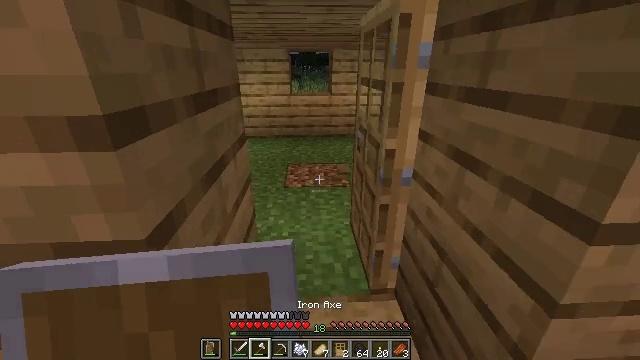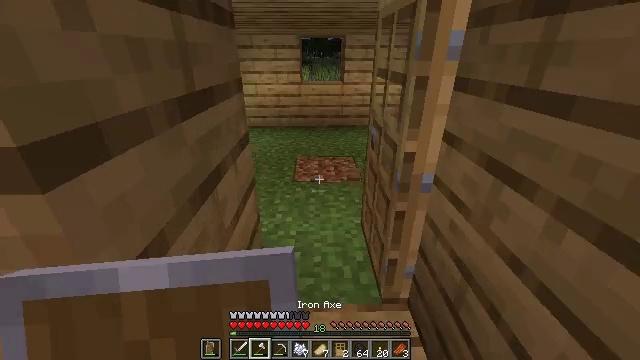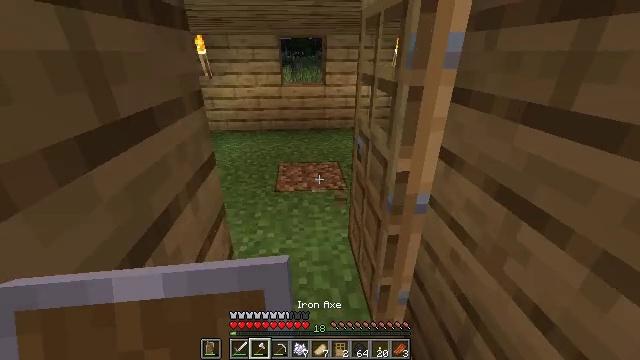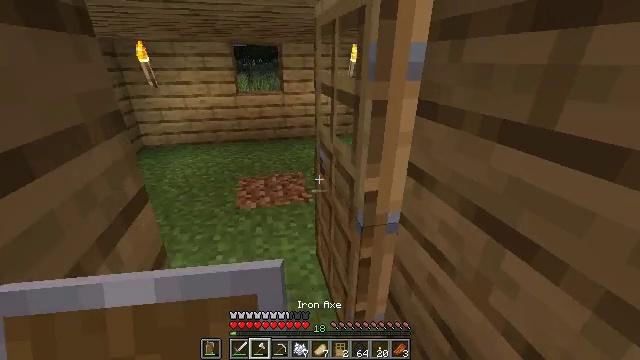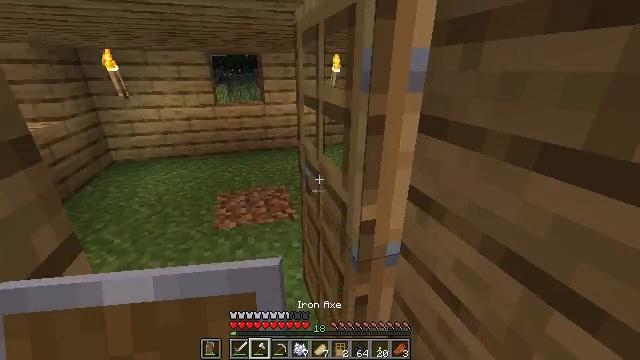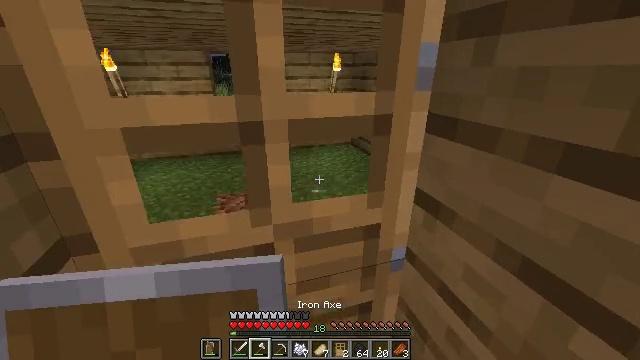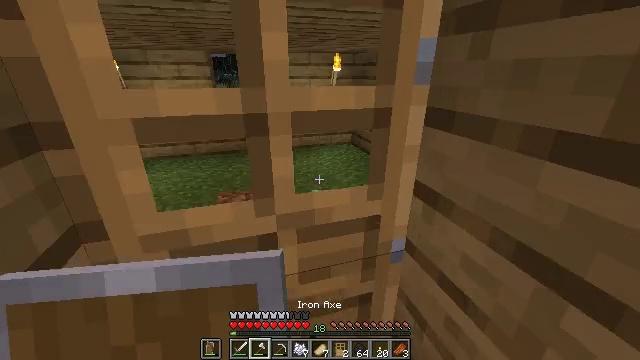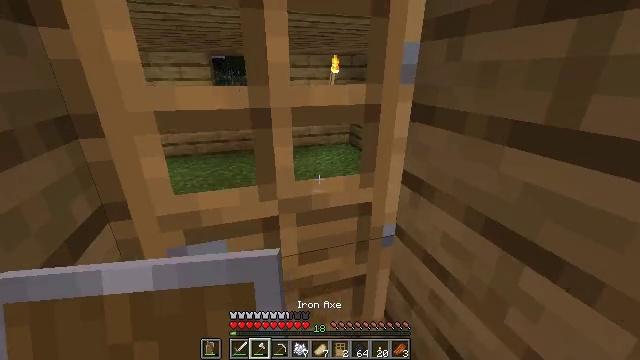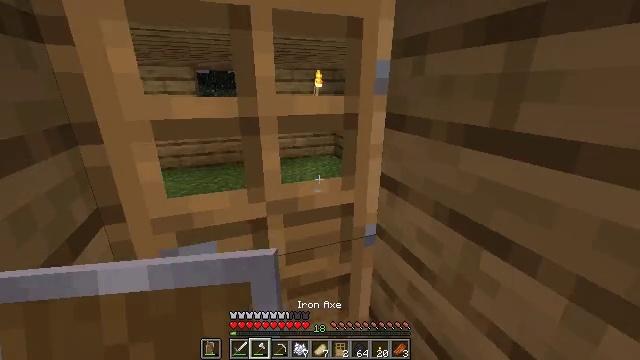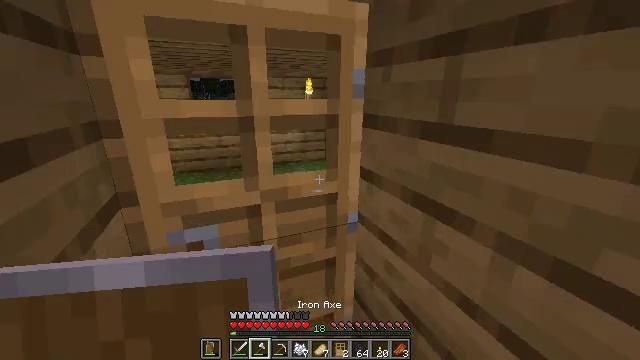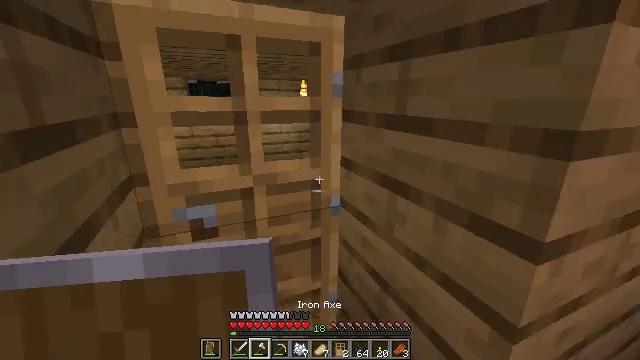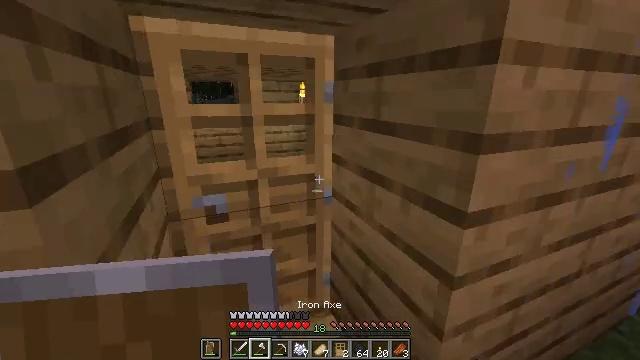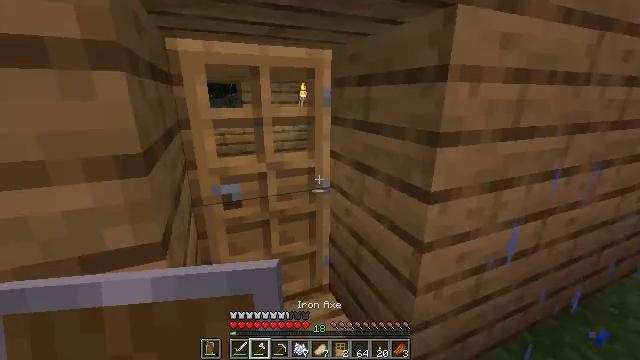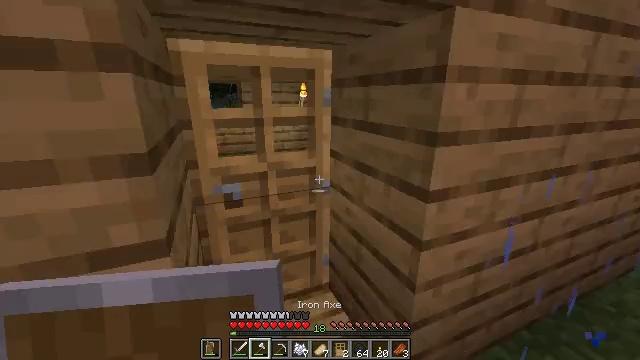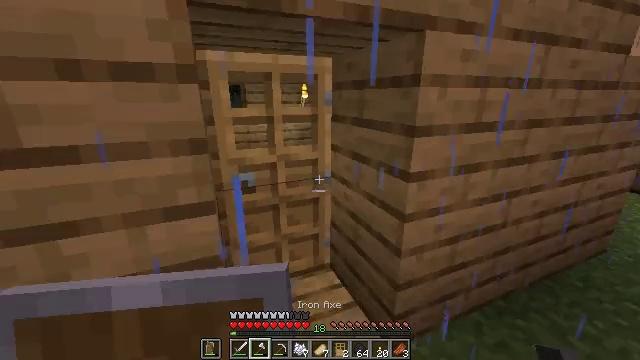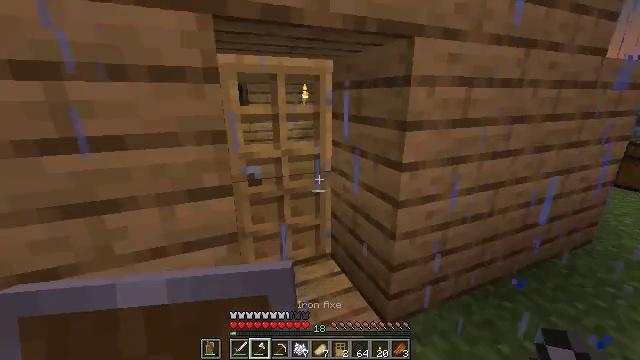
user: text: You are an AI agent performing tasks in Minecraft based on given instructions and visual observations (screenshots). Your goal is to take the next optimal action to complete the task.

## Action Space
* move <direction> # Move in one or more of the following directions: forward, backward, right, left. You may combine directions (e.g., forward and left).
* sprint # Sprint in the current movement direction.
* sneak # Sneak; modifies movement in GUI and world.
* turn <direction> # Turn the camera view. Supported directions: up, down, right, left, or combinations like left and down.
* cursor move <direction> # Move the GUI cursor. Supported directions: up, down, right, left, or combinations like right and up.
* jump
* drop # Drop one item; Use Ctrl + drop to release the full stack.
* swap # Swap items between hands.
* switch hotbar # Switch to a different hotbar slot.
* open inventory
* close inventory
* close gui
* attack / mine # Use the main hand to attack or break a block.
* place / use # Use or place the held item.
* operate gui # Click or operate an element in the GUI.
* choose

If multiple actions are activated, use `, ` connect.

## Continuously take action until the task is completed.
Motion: motion action
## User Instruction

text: Mine the oak door to pick it up.
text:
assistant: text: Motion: move forward, turn left and down
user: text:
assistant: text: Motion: move forward, turn right
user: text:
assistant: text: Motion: move forward, turn right and up
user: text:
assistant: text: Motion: turn right and up
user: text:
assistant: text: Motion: use / place
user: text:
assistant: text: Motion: move back, use / place
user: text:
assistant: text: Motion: move back, use / place
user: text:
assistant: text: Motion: move back, turn right and up
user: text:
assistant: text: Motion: move back, turn right and up
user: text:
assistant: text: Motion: move back
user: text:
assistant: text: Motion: move back
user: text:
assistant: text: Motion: move back
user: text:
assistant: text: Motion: move back
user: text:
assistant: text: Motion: move back
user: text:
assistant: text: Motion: move back
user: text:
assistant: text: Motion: move back
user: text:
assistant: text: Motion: move back, turn left
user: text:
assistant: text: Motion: move back and move right, turn left
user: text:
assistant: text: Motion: move back and move right, turn left
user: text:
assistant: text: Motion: move back and move right, turn left
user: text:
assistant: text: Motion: move back and move right, turn left
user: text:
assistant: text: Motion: move back and move right, turn left and up
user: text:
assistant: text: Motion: move back and move right, turn left and up
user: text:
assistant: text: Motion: move back, turn left and up
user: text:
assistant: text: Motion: move back
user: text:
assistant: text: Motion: move back
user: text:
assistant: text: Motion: move back
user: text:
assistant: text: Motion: move back
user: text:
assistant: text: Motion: move back
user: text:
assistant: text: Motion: no_op